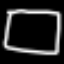
Label: square